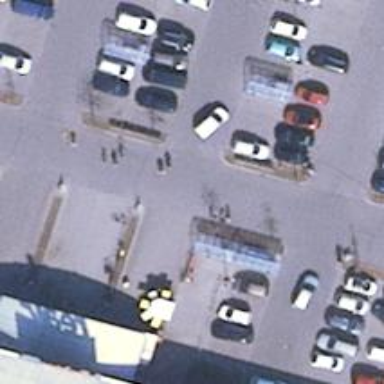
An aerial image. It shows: Parking aisle designated as service road.